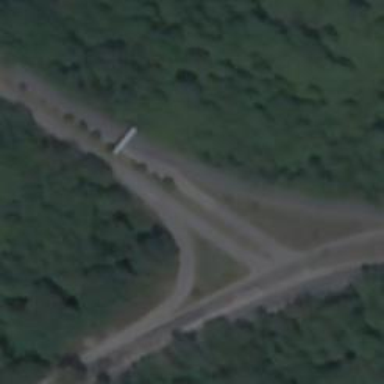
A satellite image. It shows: Trunk highway.